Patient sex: F
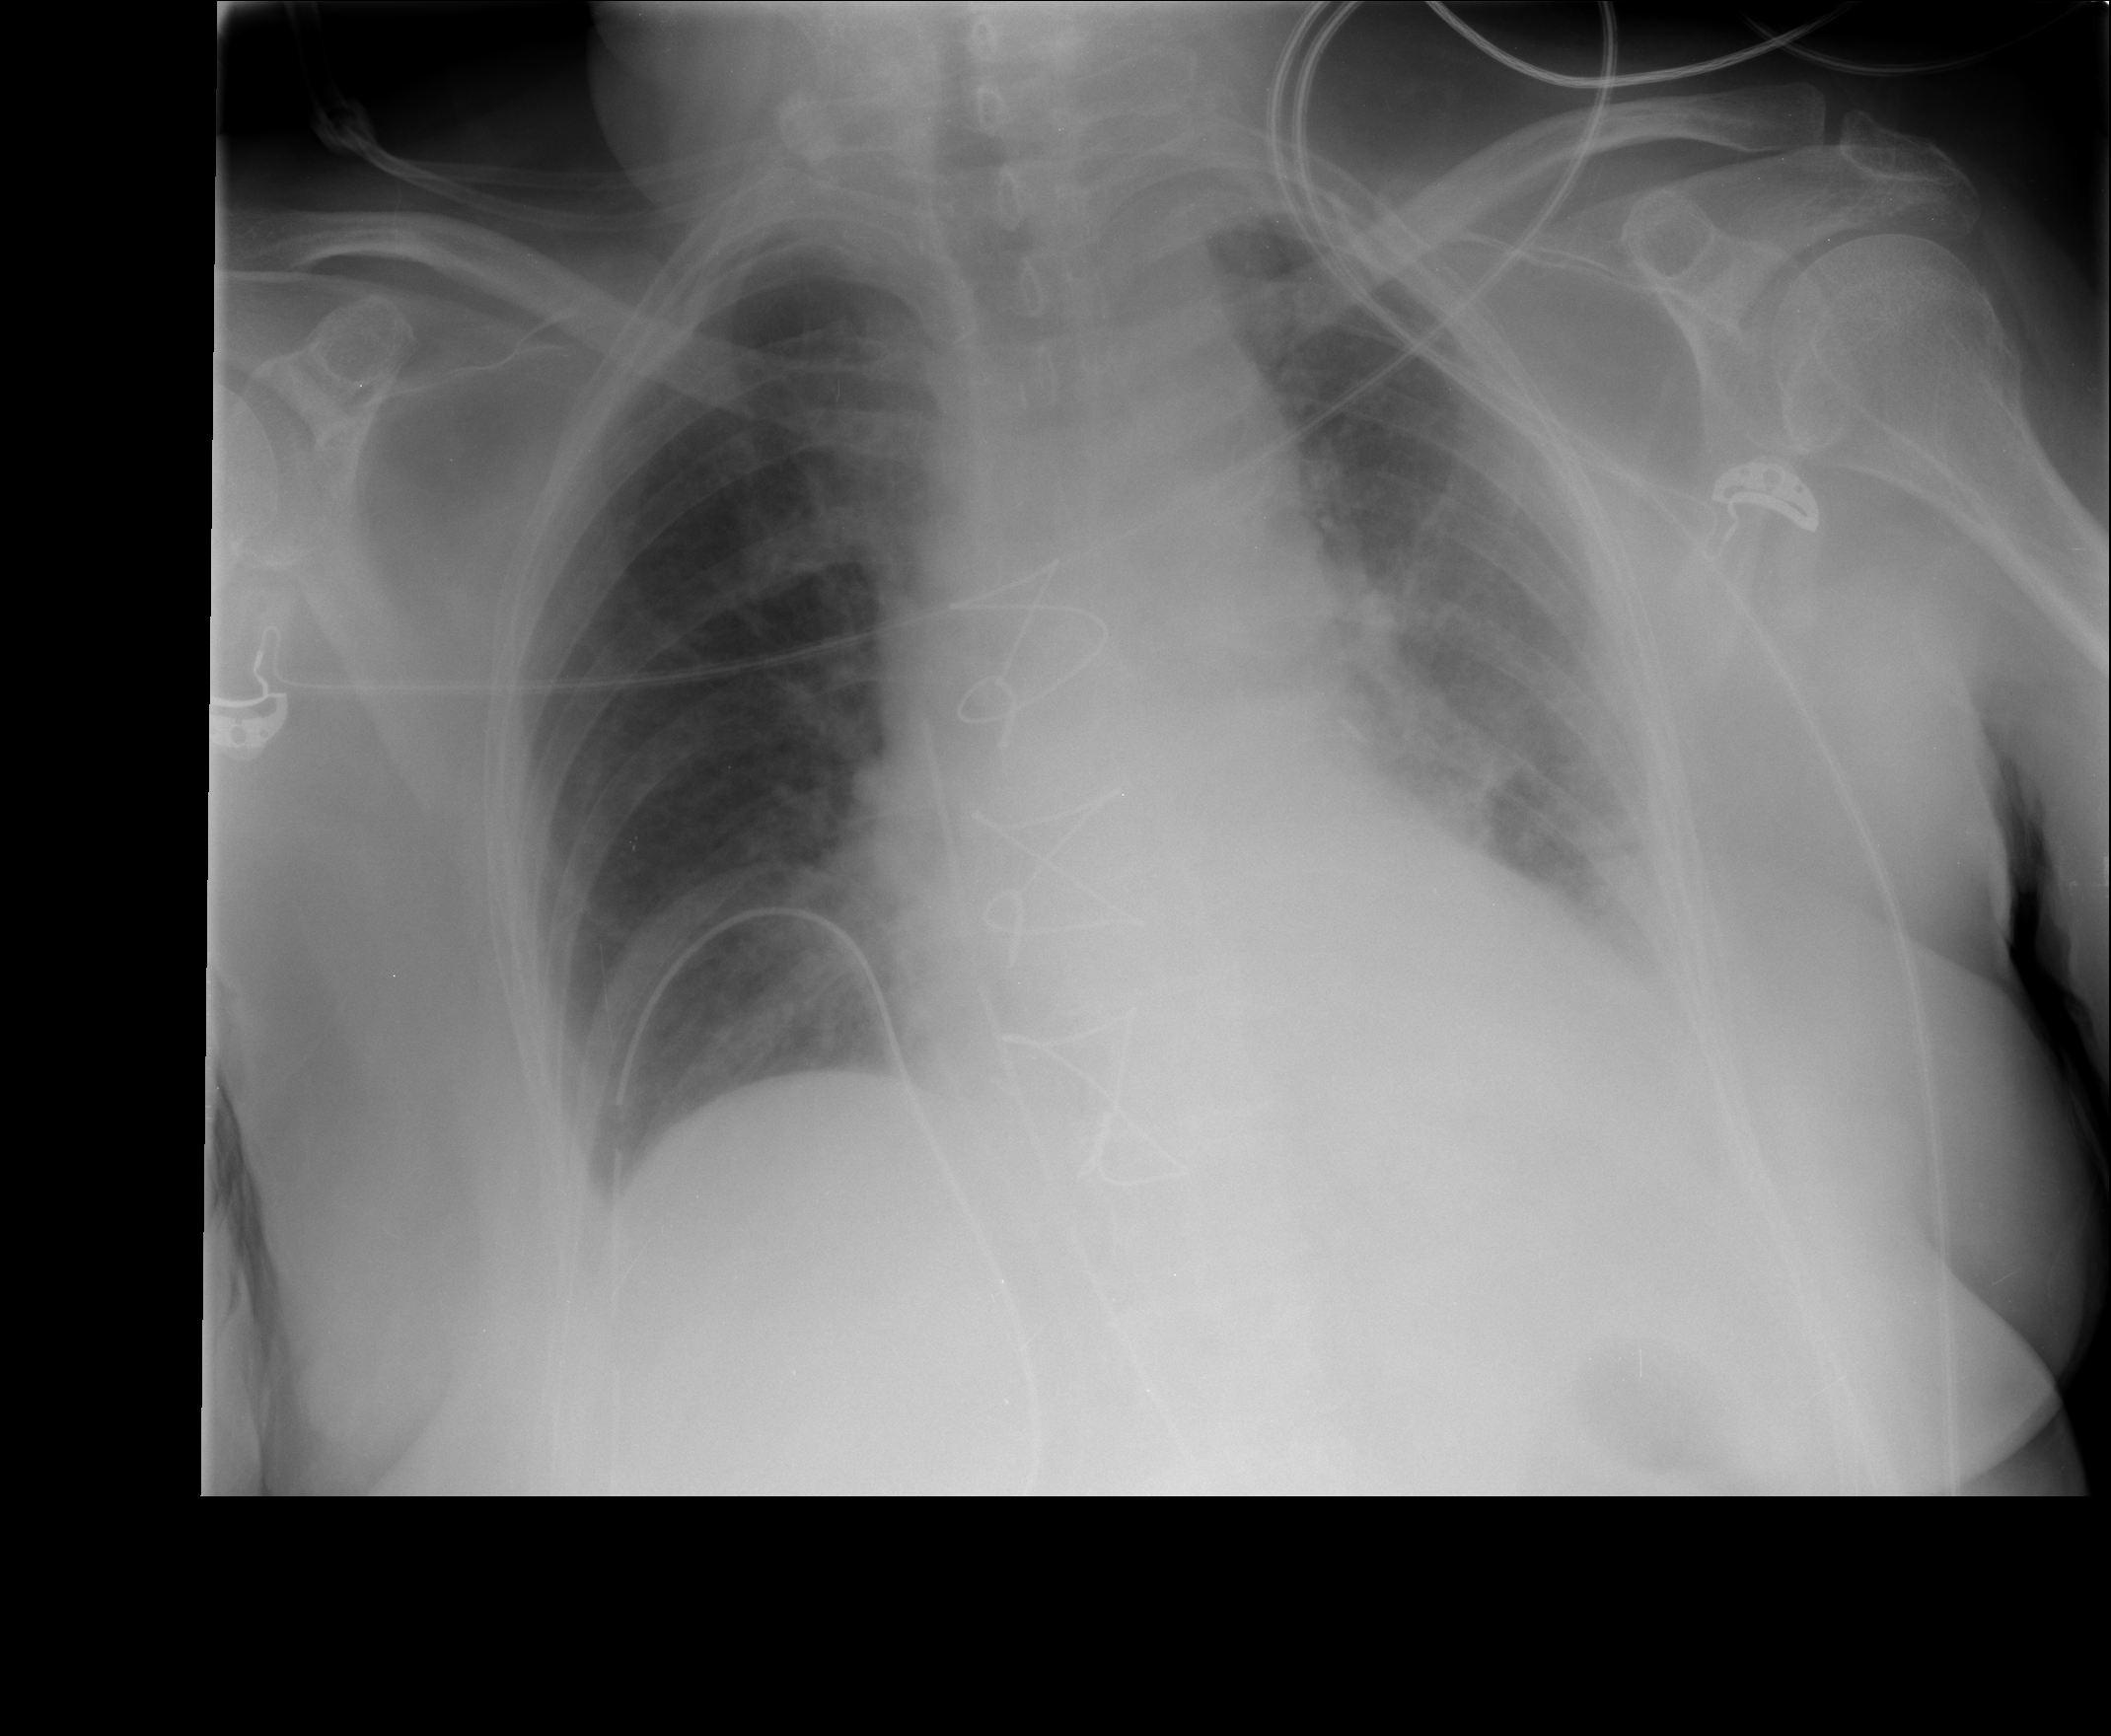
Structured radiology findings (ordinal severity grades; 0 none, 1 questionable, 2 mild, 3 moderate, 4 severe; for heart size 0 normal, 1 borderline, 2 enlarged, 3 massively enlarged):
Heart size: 2
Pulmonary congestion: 0
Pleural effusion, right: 0
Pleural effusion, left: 2
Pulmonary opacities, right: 0
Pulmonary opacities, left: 0
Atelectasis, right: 0
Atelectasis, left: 2